Question: I have a UIViewController which has a table view and a date picker view. I push this view from another view using the navigation controller but this view gets rendered behind the navigation bar. I am not able to figure out why this is happening. All other views in my app render correctly. This is the only UIViewController in my app all other are UITableViewController.
The following is the screenshot.
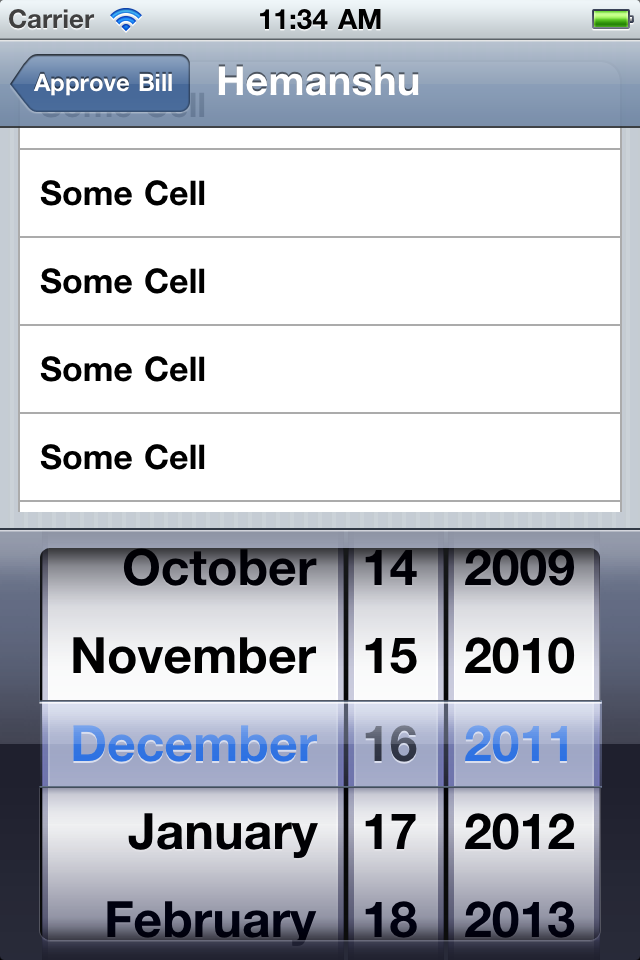
Answer: I figured out why the view was rendering behind the navigation bar. I had set the translucent property to yes on the navigation bar in the app delegate. This was causing the view to render behind the navigation bar. Setting it to no solved the issue.